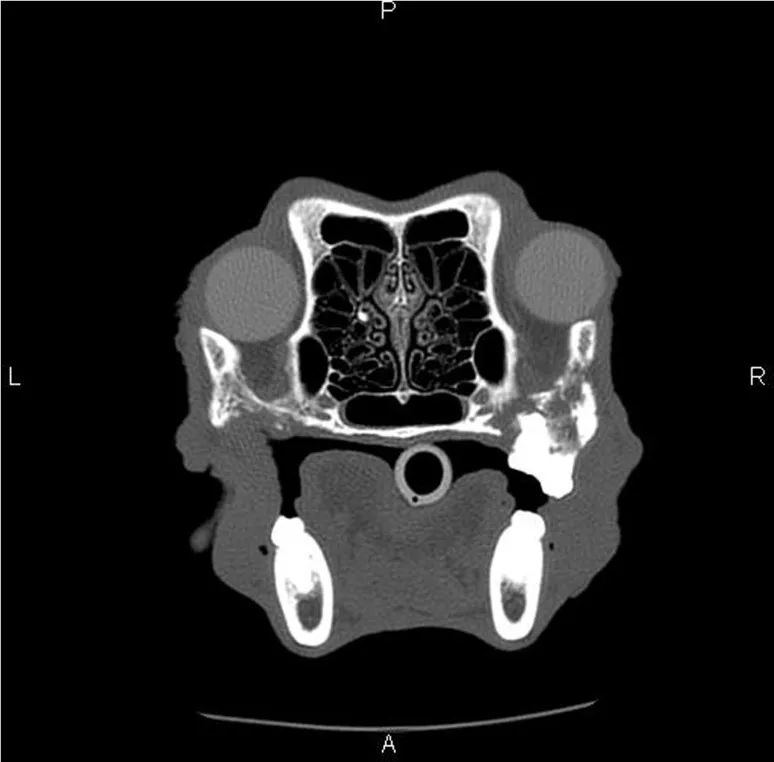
Skull CT of the dog (Case 5) showing the section at the level of maxillary molar teeth. There is extensive irregular osteolysis of the right caudal maxilla, palatine bone, and the rostral aspect of the zygomatic arch. There is remodeling of the caudal maxilla, palatine bone, and rostral zygomatic arch on the left side, where previous osteonecrosis was described (Figure 1). There is a missing left maxillary first molar tooth.
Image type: radiology (ct)